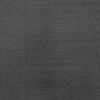
Atmospheric dust classification: dusty